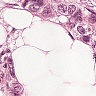
Metastatic tissue present: yes